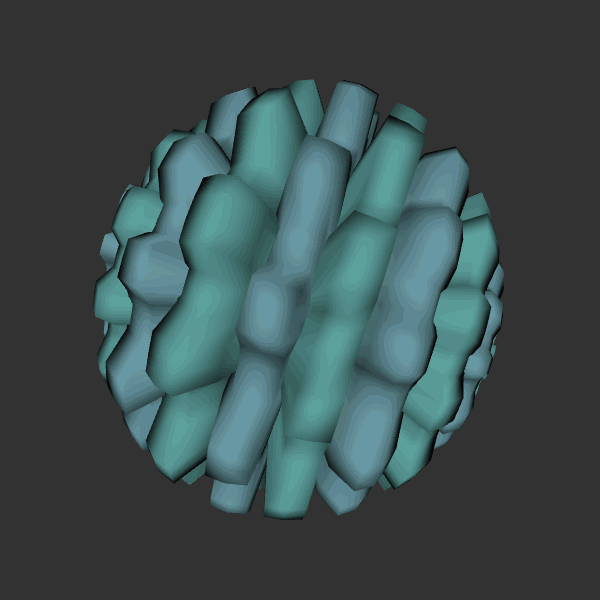
Background: dark